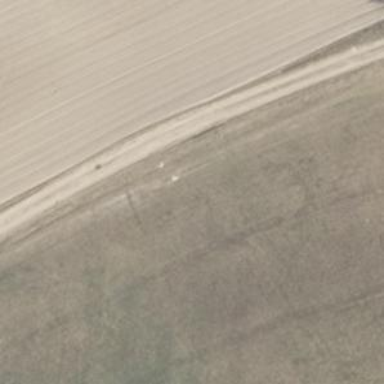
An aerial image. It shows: Sandy track road with grade 4 track type.